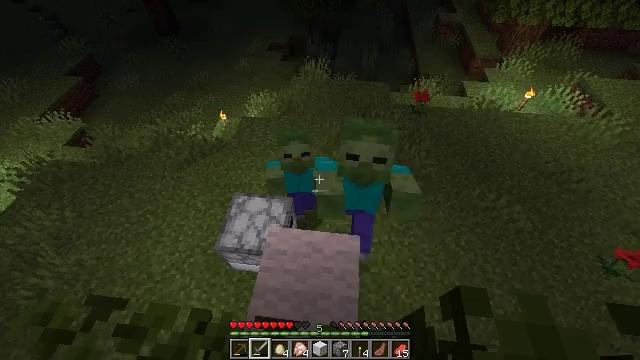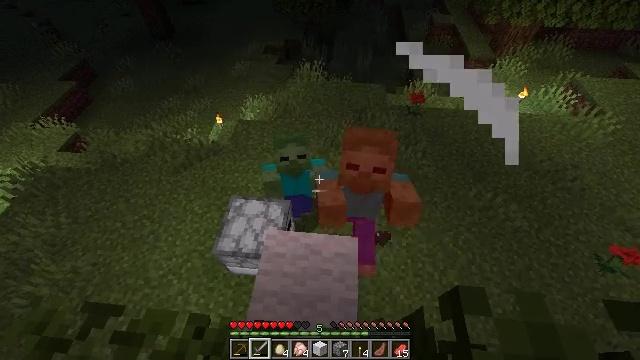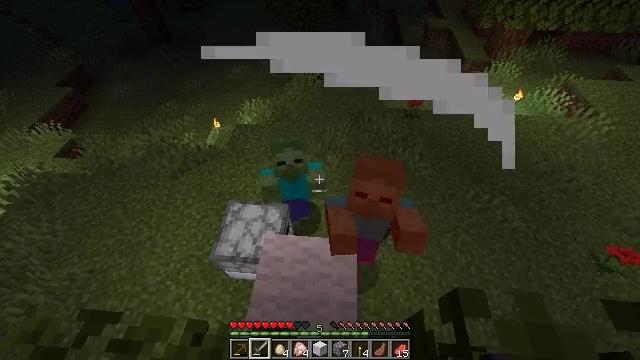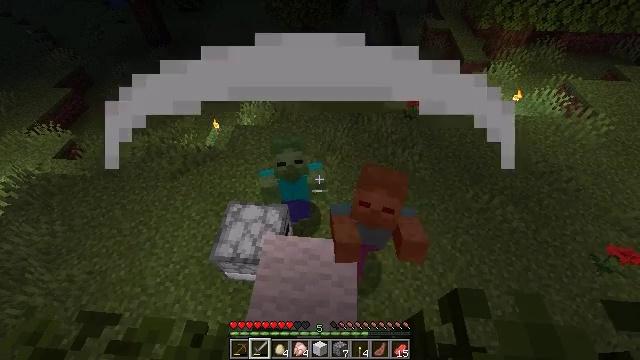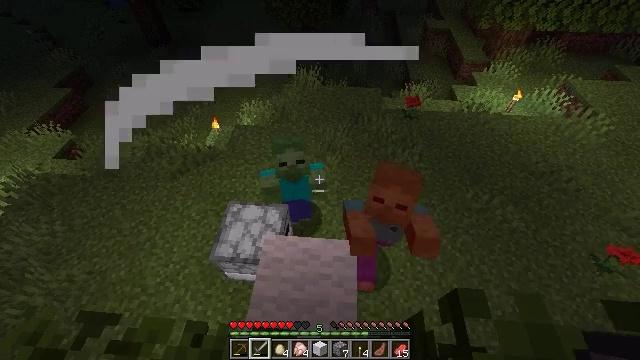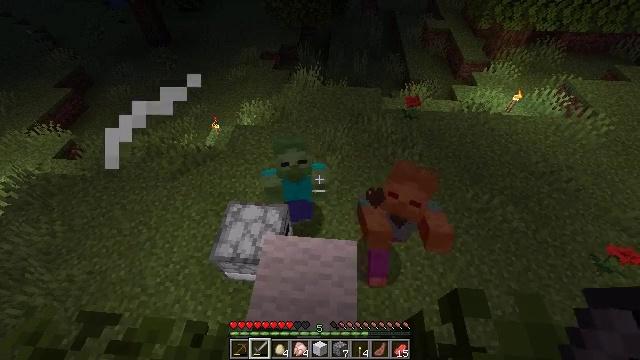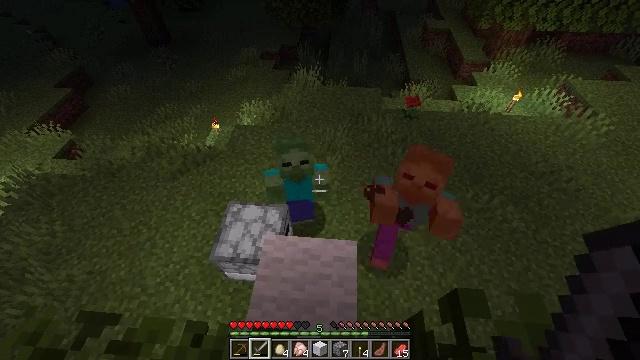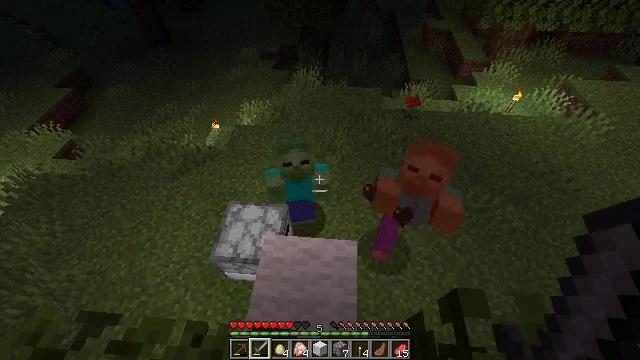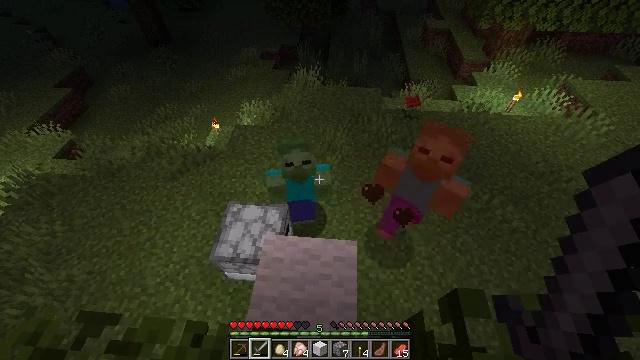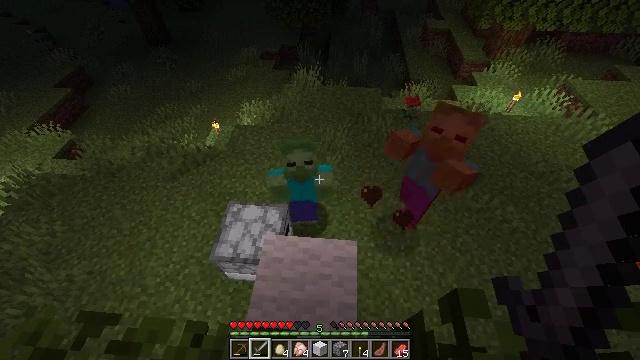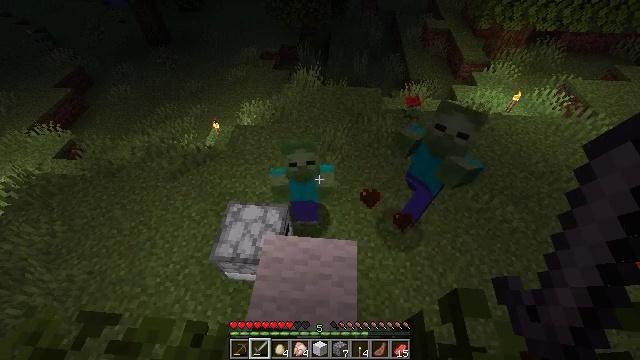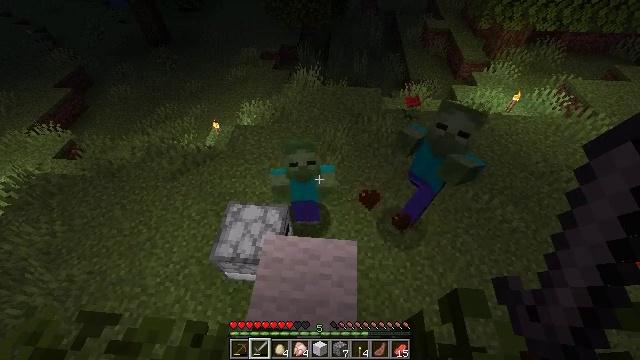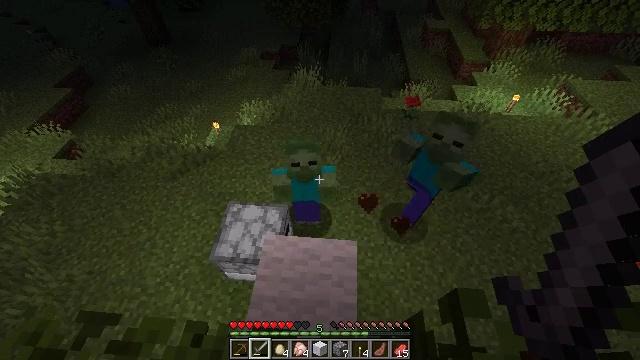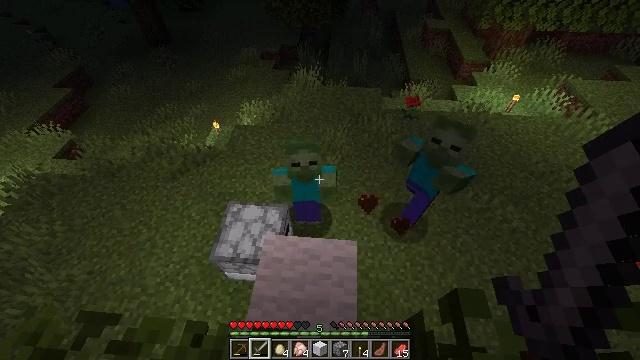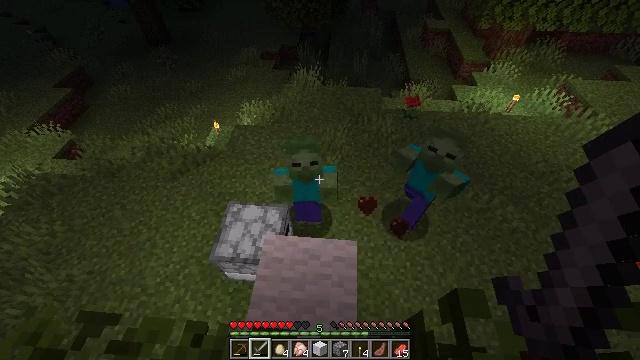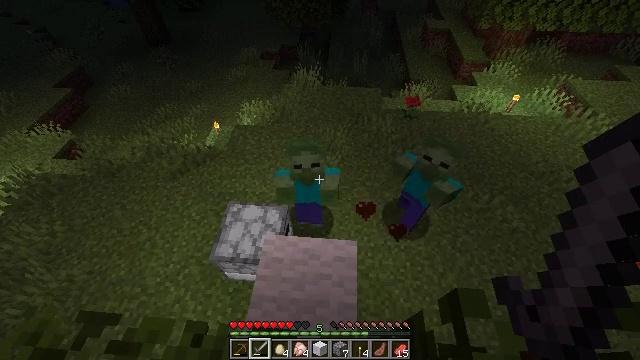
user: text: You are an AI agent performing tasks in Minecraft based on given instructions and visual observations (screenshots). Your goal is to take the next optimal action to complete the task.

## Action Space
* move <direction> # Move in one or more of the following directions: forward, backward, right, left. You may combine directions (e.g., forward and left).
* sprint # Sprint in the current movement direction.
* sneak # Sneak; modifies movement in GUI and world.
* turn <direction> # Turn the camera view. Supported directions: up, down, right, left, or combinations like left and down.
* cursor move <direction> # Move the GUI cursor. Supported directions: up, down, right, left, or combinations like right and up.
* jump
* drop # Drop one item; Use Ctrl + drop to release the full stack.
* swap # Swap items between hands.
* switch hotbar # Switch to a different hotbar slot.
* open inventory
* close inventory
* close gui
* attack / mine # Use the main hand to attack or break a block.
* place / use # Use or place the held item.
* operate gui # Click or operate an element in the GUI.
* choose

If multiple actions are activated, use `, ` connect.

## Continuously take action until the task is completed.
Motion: motion action
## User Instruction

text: Kill a zombie.
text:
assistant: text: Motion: turn right
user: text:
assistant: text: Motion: no_op
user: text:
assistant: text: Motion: no_op
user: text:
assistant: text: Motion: no_op
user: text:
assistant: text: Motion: no_op
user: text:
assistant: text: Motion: no_op
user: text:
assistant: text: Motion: no_op
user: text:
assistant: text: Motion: no_op
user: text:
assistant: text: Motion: no_op
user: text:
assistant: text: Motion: no_op
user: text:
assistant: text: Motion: no_op
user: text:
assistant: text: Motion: no_op
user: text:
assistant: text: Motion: no_op
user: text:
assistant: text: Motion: no_op
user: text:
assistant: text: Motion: no_op
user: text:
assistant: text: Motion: no_op
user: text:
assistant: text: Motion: no_op
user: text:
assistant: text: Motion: no_op
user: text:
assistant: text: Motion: no_op
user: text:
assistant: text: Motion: no_op
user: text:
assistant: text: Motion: no_op
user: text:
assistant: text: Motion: no_op
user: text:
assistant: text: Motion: no_op
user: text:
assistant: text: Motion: no_op
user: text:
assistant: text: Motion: no_op
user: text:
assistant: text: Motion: no_op
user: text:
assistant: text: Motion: no_op
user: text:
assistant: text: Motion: no_op
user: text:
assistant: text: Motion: turn left
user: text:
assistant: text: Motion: turn left